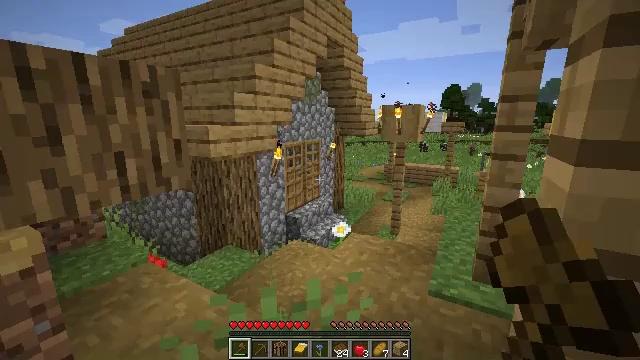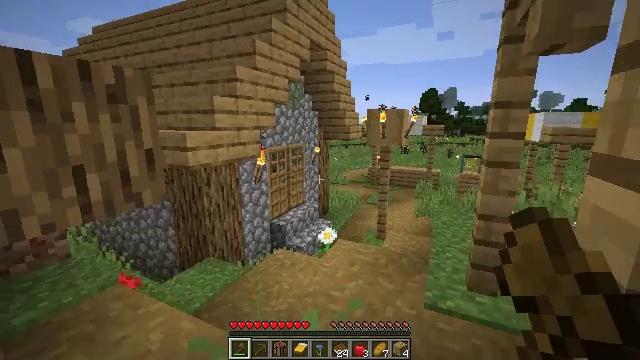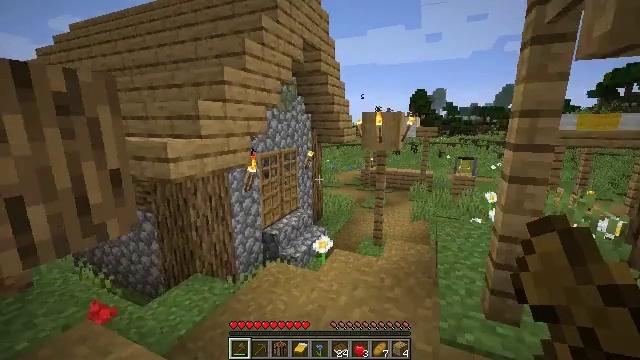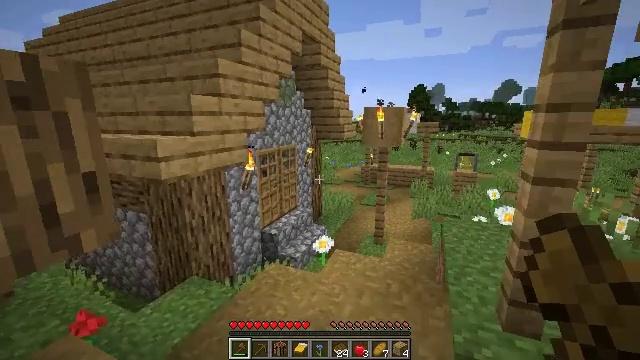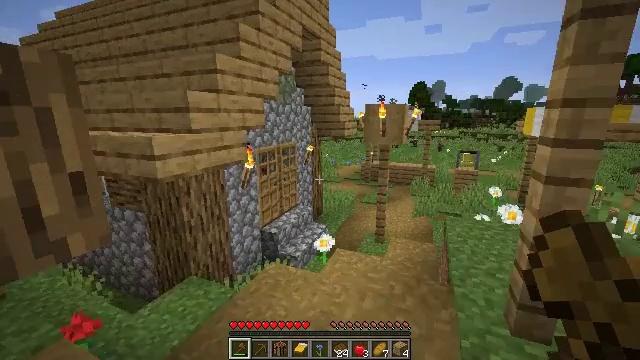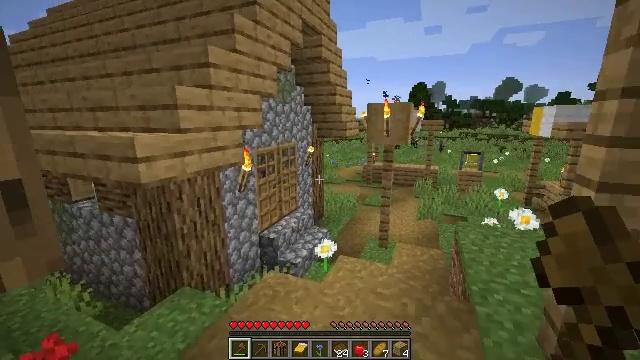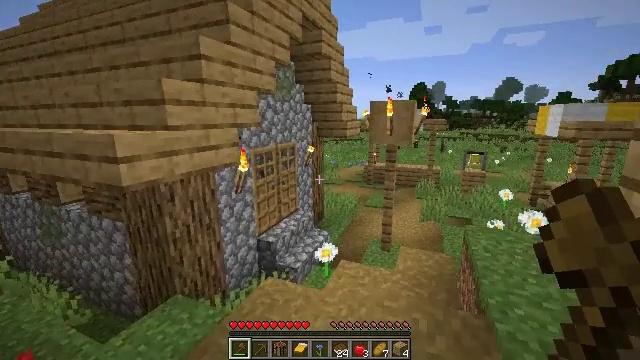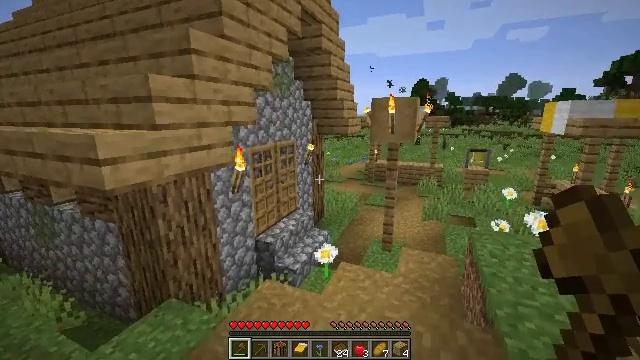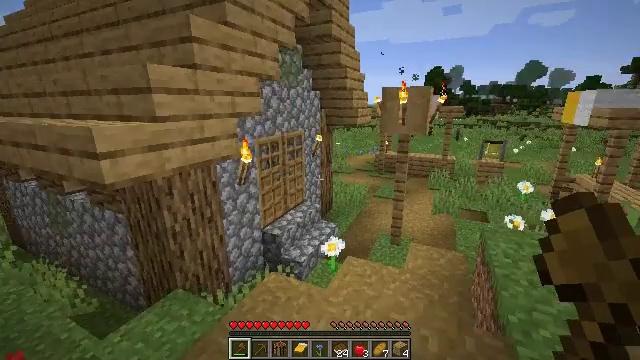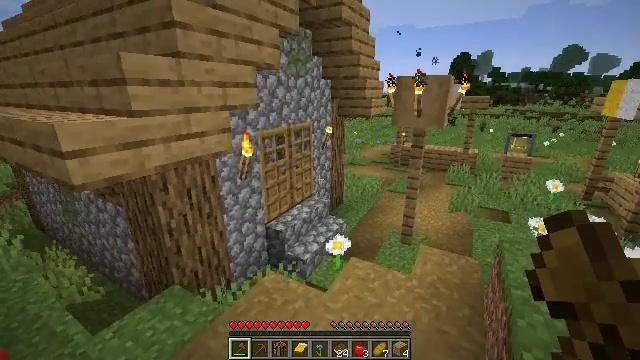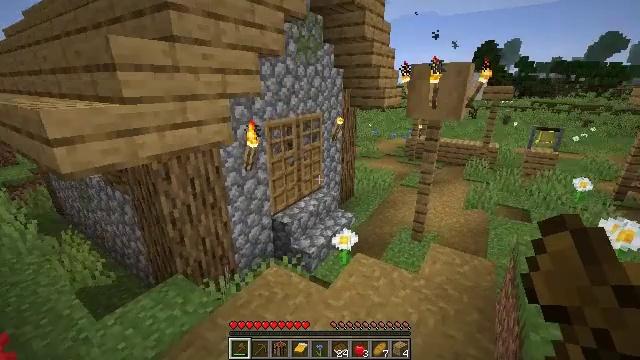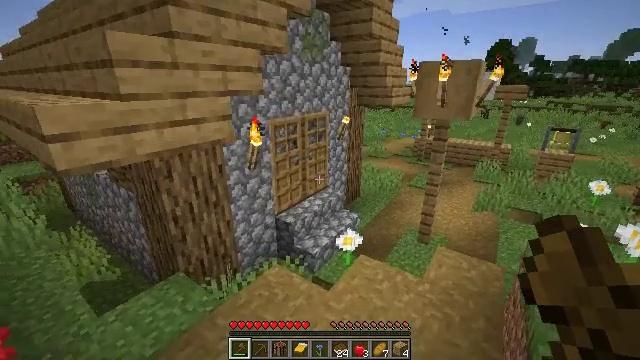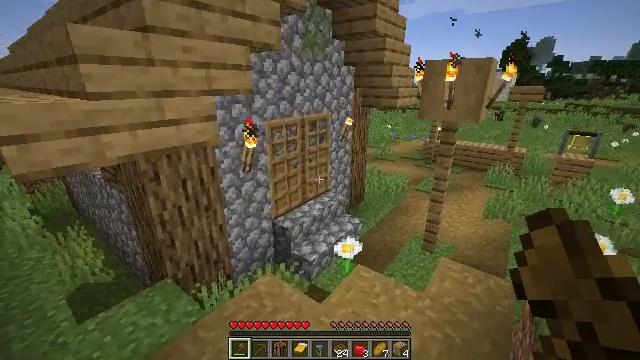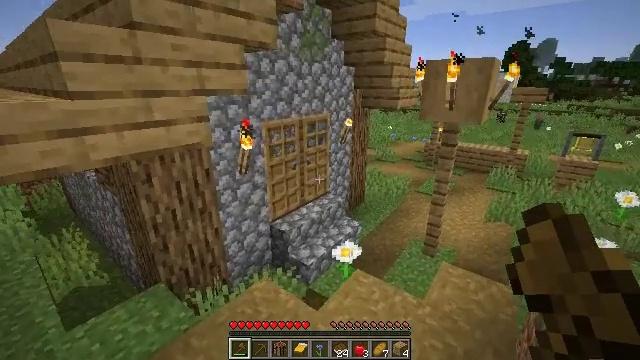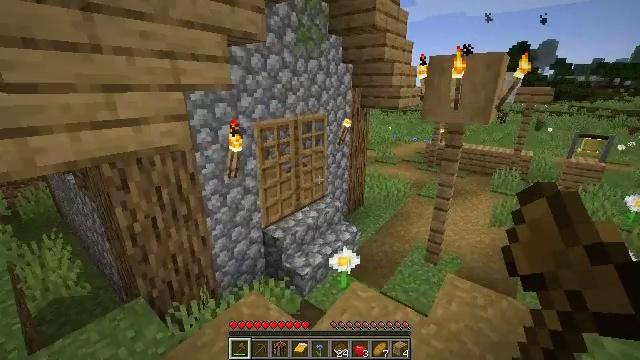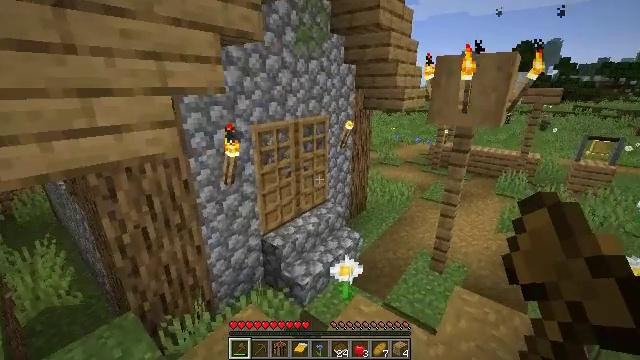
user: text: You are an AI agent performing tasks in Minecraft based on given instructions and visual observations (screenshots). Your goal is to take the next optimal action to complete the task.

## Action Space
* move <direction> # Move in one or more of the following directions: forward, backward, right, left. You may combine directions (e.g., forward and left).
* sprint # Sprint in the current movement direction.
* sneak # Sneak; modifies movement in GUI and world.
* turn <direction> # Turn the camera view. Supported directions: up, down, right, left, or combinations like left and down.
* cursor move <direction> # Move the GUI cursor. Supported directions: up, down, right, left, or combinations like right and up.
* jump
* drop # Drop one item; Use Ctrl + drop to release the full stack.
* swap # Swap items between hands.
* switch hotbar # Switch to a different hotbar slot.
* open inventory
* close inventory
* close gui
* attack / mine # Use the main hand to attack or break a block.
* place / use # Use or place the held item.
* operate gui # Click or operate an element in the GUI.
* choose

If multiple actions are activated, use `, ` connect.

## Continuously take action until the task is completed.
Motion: motion action
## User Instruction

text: Break the hay block to collect it.
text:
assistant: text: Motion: move forward, turn right
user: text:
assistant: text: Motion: move forward, turn right
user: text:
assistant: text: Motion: move forward
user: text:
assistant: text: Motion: move forward
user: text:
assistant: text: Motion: move forward
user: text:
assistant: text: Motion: move forward
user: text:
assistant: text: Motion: move forward and move right
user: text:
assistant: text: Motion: move forward and move right, turn left and down
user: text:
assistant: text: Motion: move forward and move right, turn left and down
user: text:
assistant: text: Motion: move forward and move right, turn left and down
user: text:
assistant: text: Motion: move forward and move right, turn left
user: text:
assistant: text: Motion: move forward, turn left
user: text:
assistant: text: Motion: move forward
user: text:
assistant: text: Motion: move forward
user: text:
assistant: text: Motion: move forward
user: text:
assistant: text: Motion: move forward, turn left and up
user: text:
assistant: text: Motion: move forward, turn left and up
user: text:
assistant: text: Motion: move forward and move right, turn left and up
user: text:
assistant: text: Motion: move forward and move right, turn left and up
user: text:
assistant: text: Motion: move forward and move right, turn left
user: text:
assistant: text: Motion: move forward and move right, turn left and up
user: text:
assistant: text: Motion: move forward and move right
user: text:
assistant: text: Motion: move forward and move right
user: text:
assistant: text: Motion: move forward and move right
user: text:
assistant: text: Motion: move forward and move right
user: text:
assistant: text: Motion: move forward and move right
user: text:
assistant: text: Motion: move forward and move right
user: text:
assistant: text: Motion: move forward and move right, turn left and down
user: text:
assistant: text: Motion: move forward, turn left
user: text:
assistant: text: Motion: no_op